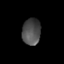
Tissue: skin
Cell type: Epithelial cells
Senescence score: 0.2629
Nuclear area (px): 479
Mean DAPI intensity: 77.253